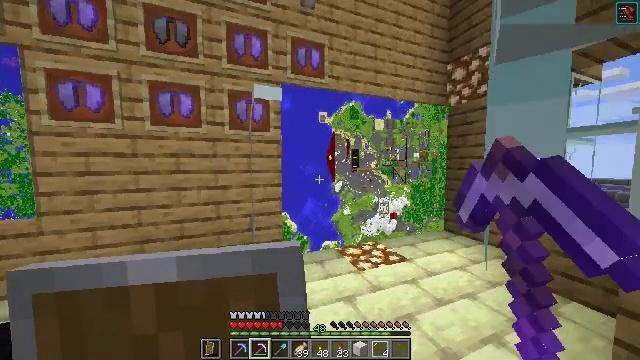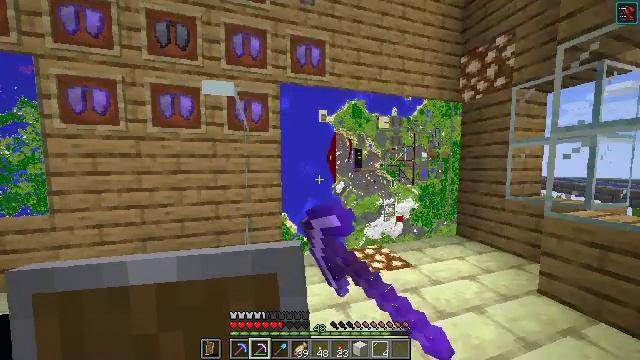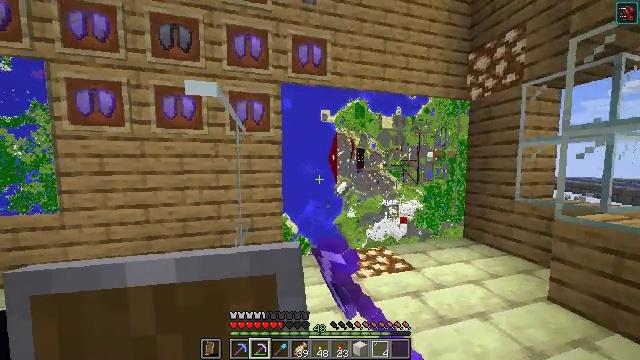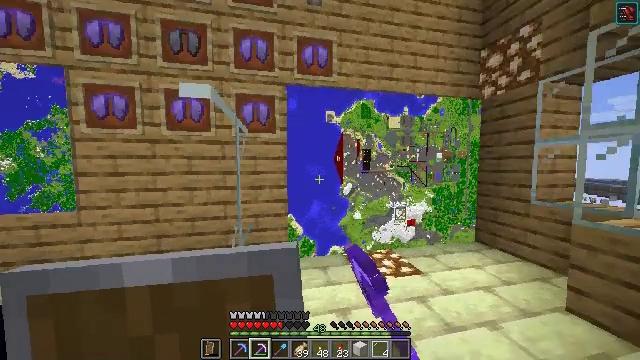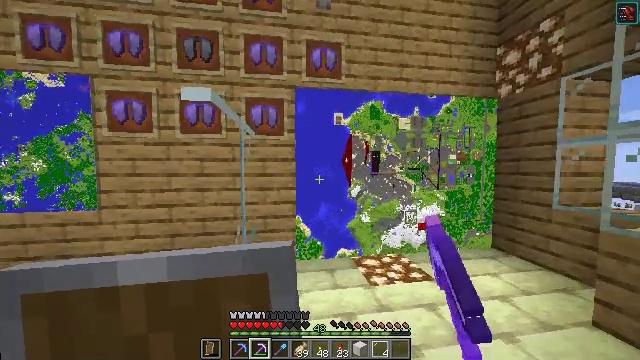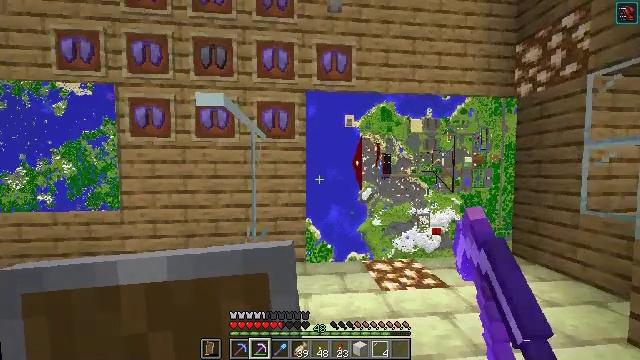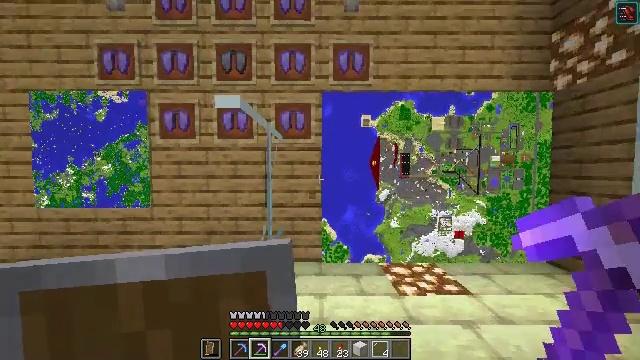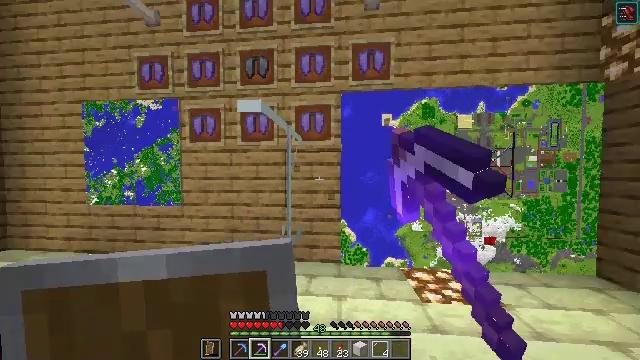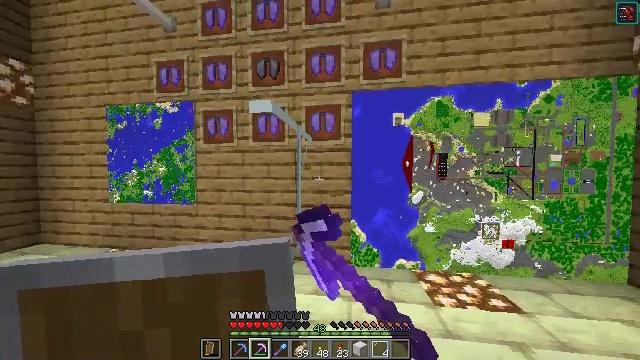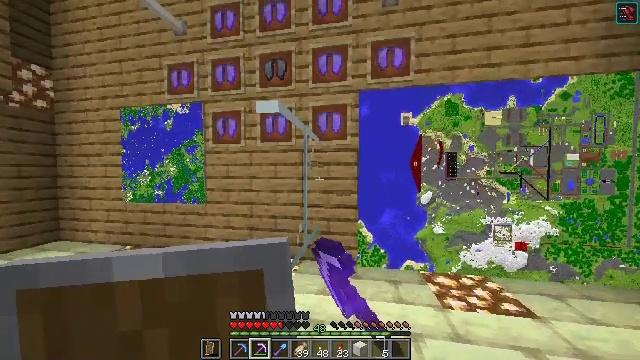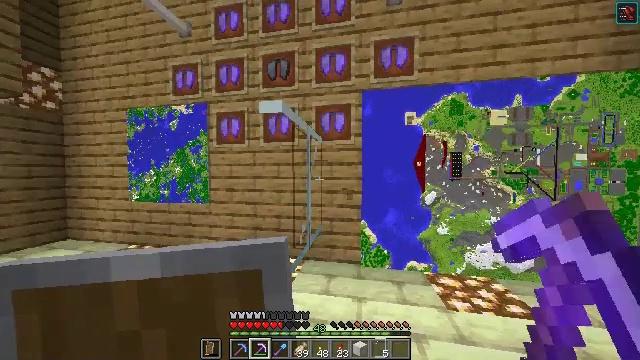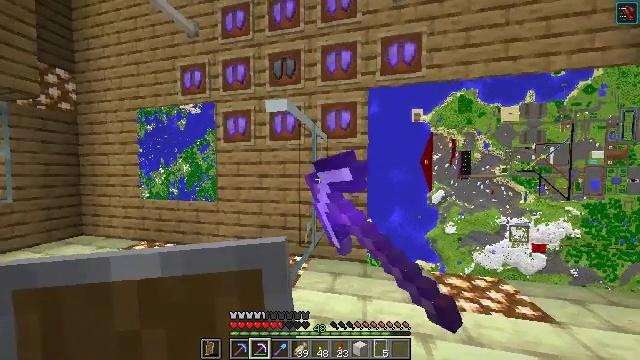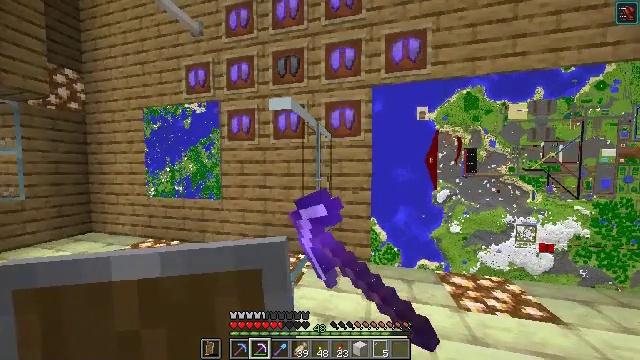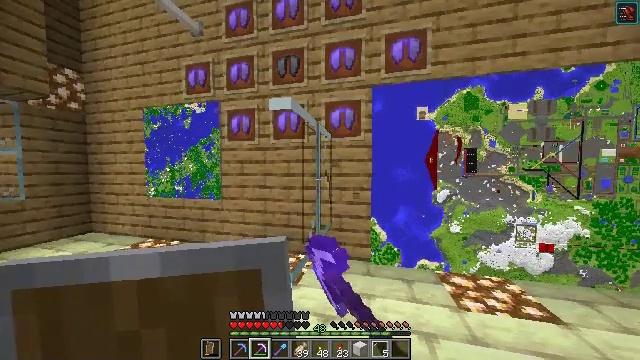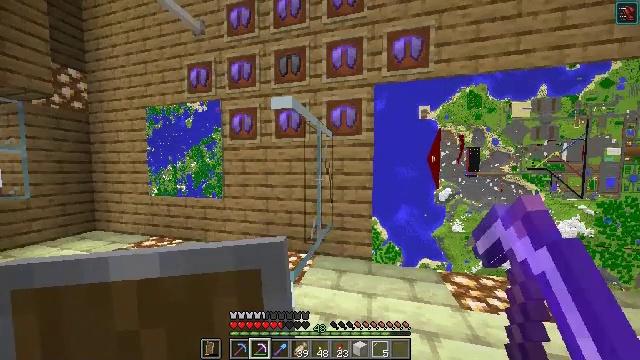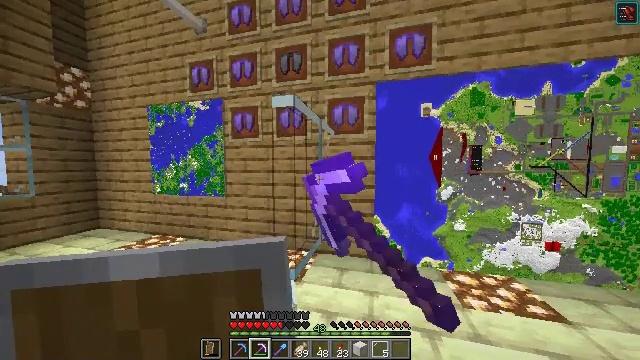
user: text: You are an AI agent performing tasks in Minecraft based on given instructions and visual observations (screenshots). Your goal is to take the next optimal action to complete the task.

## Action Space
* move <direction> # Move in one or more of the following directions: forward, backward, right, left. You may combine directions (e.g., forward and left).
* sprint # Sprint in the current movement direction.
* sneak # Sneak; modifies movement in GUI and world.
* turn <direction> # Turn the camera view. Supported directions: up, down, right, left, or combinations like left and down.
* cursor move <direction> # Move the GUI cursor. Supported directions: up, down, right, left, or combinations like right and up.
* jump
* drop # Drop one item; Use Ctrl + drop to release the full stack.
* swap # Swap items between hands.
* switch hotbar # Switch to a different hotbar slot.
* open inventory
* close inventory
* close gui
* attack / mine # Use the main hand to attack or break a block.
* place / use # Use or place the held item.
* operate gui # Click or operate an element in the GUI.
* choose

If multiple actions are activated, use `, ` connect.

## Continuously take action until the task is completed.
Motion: motion action
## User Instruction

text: Destroy the glass pane to clear a path.
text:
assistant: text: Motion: turn left, attack / mine
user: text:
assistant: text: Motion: turn left, attack / mine
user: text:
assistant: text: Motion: turn left, attack / mine
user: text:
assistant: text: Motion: turn left, attack / mine
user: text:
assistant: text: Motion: turn left, attack / mine
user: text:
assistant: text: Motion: turn left, attack / mine
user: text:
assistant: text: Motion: turn left, attack / mine
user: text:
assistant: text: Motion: turn left, attack / mine
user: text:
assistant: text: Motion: turn left, attack / mine
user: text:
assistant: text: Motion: attack / mine
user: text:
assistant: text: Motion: turn left, attack / mine
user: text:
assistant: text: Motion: turn left, attack / mine
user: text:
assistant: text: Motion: attack / mine
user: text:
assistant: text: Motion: attack / mine
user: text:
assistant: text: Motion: attack / mine
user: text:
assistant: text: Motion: attack / mine
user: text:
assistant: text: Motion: attack / mine
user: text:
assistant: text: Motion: attack / mine
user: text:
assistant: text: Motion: attack / mine
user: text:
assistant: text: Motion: attack / mine
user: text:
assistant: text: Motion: attack / mine
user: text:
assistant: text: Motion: attack / mine
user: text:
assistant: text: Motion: attack / mine
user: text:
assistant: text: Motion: attack / mine
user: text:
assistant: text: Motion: attack / mine
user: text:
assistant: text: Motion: attack / mine
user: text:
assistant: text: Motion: attack / mine
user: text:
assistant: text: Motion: attack / mine
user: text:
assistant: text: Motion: attack / mine
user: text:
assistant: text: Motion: attack / mine